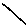
Label: line